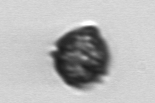
Label: Kryptoperidinium_triquetrum